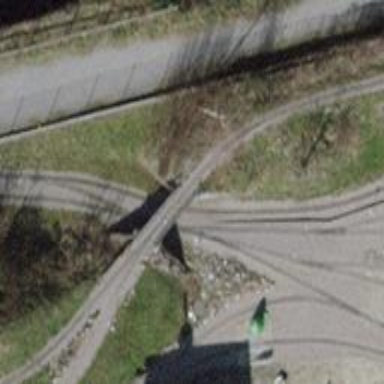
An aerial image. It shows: Miniature railway bridge.